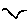
Label: bird